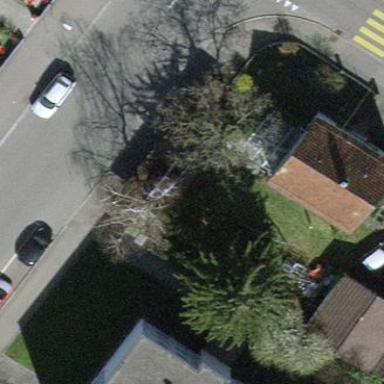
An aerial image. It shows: Bicycle parking area located on the roof of building.